Question: If a SharePoint list has a multiple-select user field ('DeveloperSecondary'):

What is the right way to filter by this field? Both of these queries produce a 404 error:
'''
http://server/_vti_bin/listdata.svc/list?$filter=(DeveloperSecondary/Results/UserName eq 'foo')
http://server/_vti_bin/listdata.svc/list?$filter=(DeveloperSecondary/UserName eq 'foo')
'''
If this was a single-select user field, the OData query would be:
'''
http://server/_vti_bin/listdata.svc/list?$filter=(SingleSelectUserField/UserName eq 'foo')
'''
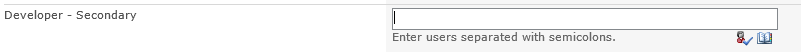
Answer: Unfortunately '$filter' query option for is supported in SharePoint OData API.
As a workaround you could consider to apply filter to the as demonstrated below:
'''
$requestUrl = "http://contoso.intranet.dev/_vti_bin/listdata.svc/TheList?'$expand=DeveloperSecondary"
$data = Execute-RequestJson -Url $requestUrl -UseDefaultCredentials $true
#filter items
$data.d.results | % { $_.DeveloperSecondary.results | Where-Object {($_.Name -eq 'John Doe')} }
'''
where
'''
Function Execute-RequestJson()
{
Param(
[Parameter(Mandatory=$True)]
[string]$Url,
[Parameter(Mandatory=$False)]
[System.Net.ICredentials]$Credentials,
[Parameter(Mandatory=$False)]
[bool]$UseDefaultCredentials = $True,
[Parameter(Mandatory=$False)]
[Microsoft.PowerShell.Commands.WebRequestMethod]$Method = [Microsoft.PowerShell.Commands.WebRequestMethod]::Get
)
$client = New-Object System.Net.WebClient
if($Credentials) {
$client.Credentials = $Credentials
}
elseif($UseDefaultCredentials){
$client.Credentials = [System.Net.CredentialCache]::DefaultCredentials
}
$client.Headers.Add("Content-Type", "application/json;odata=verbose")
$client.Headers.Add("Accept", "application/json;odata=verbose")
$data = $client.DownloadString($Url)
$client.Dispose()
return $data | ConvertFrom-Json
}
'''